Question: The Exercise is about filling Products names with their Stock capacity in file named 'fichierProduit' and filling the movement (Import and Export) of this products in file named 'fichierMouvment'. After filling these 2 files I create another file 'fichierdeResultat' so I can write in it the new Stock Capacity. After doing some math the function related to this is 'ResultatdeMouvement', when displaying the Result it only displays the first product.
I tried to copy the name into the record "Resultat" (R) and then write it into the 'fichierdeResultat' while displaying them in the function 'AfficheDeProduitApresMouvement' it seems displaying only the first product name in file 'fichierProduit'.

'''
#include <stdio.h>
#include <stdlib.h>
#include <ctype.h>
#include <string.h>
struct Produit{
char NomP[10] ;
int StockP;
};
struct Mouvement{
char MouveP[10];
int MouveAp;
int MouveV;
};
struct Resultat{
char NomPr[10];
int StockR;
};
//INSERTING NEW PRODUCTS LIST
void SaisirProduits(FILE* ficheierProduit){
struct Produit P;
ficheierProduit = fopen("C:/Users/Ayoub/Desktop/EX5/EX5/FProduit.dat","wb");
char rep;
do {
fseek(ficheierProduit, 0, SEEK_END);
printf("Saisir Nom de Produit: ");
scanf("%9s",&P.NomP);
printf("Saisir Capacite de Stock de Produit: ");
scanf("%i",&P.StockP);
fwrite (&P, sizeof(struct Produit), 1,ficheierProduit);
if(fwrite!=0){
printf("
\Produit Ajoute avec succees !
");
}
printf("Voulez Vouz Saisir un autre Produit (O,N): ");
scanf(" %c",&rep);
}while(toupper(rep)!='N');
fclose(ficheierProduit);
}
//INSERTING NEW MOVEMENT LIST
void SaisirMouvement(FILE* fichierMouvment){
struct Mouvement M;
fichierMouvment = fopen("C:/Users/Ayoub/Desktop/EX5/EX5/FMouvment.dat","wb");
char rep;
do {
fseek(fichierMouvment, 0, SEEK_END);
printf("Saisir Nom de Produit a Ajouter un mouvement: ");
scanf("%9s",&M.MouveP);
printf("Saisir Capacite d'approvisionnement: ");
scanf("%i",&M.MouveAp);
printf("Saisir Nombre Vendu de ce Produit: ");
scanf("%i",&M.MouveV);
fwrite (&M, sizeof(struct Mouvement), 1,fichierMouvment);
if(fwrite!=0){
printf("
\Mouvement Ajoute avec succees !
");
}
printf("Voulez Vouz Saisir un autre Mouvement (O,N): ");
scanf(" %c",&rep);
}while(toupper(rep)!='N');
fclose(fichierMouvment);
}
//Function to verify if the Products Exist or not
int VerifierProduitExistouNon(char NomdeProduit[10],FILE* ficheierProduit){
struct Produit P; ficheierProduit=fopen("C:/Users/Ayoub/Desktop/EX5/EX5/FProduit.dat","r+");
int found=0;
while(!feof(ficheierProduit)){
fread(&P,sizeof(P),1,ficheierProduit);
if(strcmp(P.NomP,NomdeProduit)==0){
found=1;
return found;
}else if(feof(ficheierProduit) && found==0)
return found;
}
fclose(ficheierProduit);
}
//Add New Products to the File
void AjouterNouveauProduit(FILE* fichierProduit){
struct Produit P;
fichierProduit=fopen("C:/Users/Ayoub/Desktop/EX5/EX5/FProduit.dat","ab+");
printf("Saisir Nom de Nouveau Produit: ");
scanf("%9s",&P.NomP);
if(VerifierProduitExistouNon(P.NomP,fichierProduit)!=0)
printf("
Produit deja Exist Merci de Verifier !
");
else{
printf("
Saisir Capcite de Stock de Produit: ");
scanf("%i",&P.StockP);
fwrite (&P, sizeof(struct Produit), 1,fichierProduit);
printf("
Saisir de nouveau Produit avec Success !
");
}
fclose(fichierProduit);
}
//INSERTING NEW MOUVEMENT
void AjouterNouveauMouvement(FILE* fichierMouvment,FILE* fichierProduit){
struct Mouvement M;
fichierMouvment = fopen("C:/Users/Ayoub/Desktop/EX5/EX5/FMouvment.dat","ab+");
printf("Saisir Nom de Produit a Verifier S'il exist: ");
scanf("%9s",&M.MouveP);
if(VerifierProduitExistouNon(M.MouveP,fichierProduit)!=0){
printf("
Produit Exist Ajout de Nouveau Mouvement.....
");
printf("
Saisir Capcite d'approvisionnement de Ce Produit: ");
scanf("%i",&M.MouveAp);
printf("
Saisir Capcite de Vente de Ce Produit: ");
scanf("%i",&M.MouveV);
fwrite (&M, sizeof(struct Mouvement), 1,fichierMouvment);
if(fwrite!=0){
printf("
Saisir de nouveau Produit avec Success !
");
}
}else{
printf("
Ce Produit N existe pas dans le Stock Merci de Verifier !
");
}
fclose(fichierMouvment);
}
//TRYING TO FILE THE RESULT FILE
void ResultatdeMouvement(FILE* ficheierProduit,FILE* fichierMouvment,FILE* fichierResultat){
struct Produit P;
struct Mouvement M;
struct Resultat R; ficheierProduit=fopen("C:/Users/Ayoub/Desktop/EX5/EX5/FProduit.dat","r+");
fichierMouvment=fopen("C:/Users/Ayoub/Desktop/EX5/EX5/FMouvment.dat","r+");
fichierResultat=fopen("C:/Users/Ayoub/Desktop/EX5/EX5/FResultat.dat","wb");
while(!feof(ficheierProduit)){
fread(&P,sizeof(P),1,ficheierProduit);
while(!feof(fichierMouvment)){
fread(&M,sizeof(M),1,fichierMouvment);
if(strcmp(P.NomP,M.MouveP)==0){
strcpy(R.NomPr,P.NomP);
R.StockR=P.StockP+(M.MouveAp-M.MouveV);
}
}
fwrite(&R,sizeof(R),1,fichierResultat);
}
fclose(ficheierProduit);
fclose(fichierMouvment);
fclose(fichierResultat);
}
void AfficheDeMouvement(FILE* fichierdeMouvement){
struct Mouvement M;
fichierdeMouvement=fopen("C:/Users/Ayoub/Desktop/EX5/EX5/FMouvment.dat","r+");
while(fread(&M,sizeof(M),1,fichierdeMouvement)){
printf("
Nom de Produit: %s | approvisionnement= %i | Vente= %i
",M.MouveP,M.MouveAp,M.MouveV);
}
fclose(fichierdeMouvement);
}
void AfficheDeProduitavantMouvement(FILE* fichierProduit){
struct Produit P;
fichierProduit=fopen("C:/Users/Ayoub/Desktop/EX5/EX5/FProduit.dat","r+");
while(fread(&P,sizeof(P),1,fichierProduit)){
printf("
Nom de Produit: %s | Stock Valable = %i
",P.NomP,P.StockP);
}
fclose(fichierProduit);
}
void AfficheDeProduitApresMouvement(FILE* fichierResultat){
struct Resultat R;
fichierResultat=fopen("C:/Users/Ayoub/Desktop/EX5/EX5/FResultat.dat","r+");
while(fread(&R,sizeof(R),1,fichierResultat)){
printf("
Nom de Produit: %s | Stock Valable Apres Mouvement: %i
",R.NomPr,R.StockR);
}
fclose(fichierResultat);
}
//Main
int main()
{ FILE* Produit;//file of the products
FILE* MouvementdeProduit;//file of the mouvment
FILE* ResultatdeMouvedeProduit;//file of the result
AfficheDeProduitavantMouvement(Produit);
AfficheDeMouvement(MouvementdeProduit); ResultatdeMouvement(Produit,MouvementdeProduit,ResultatdeMouvedeProduit);
AfficheDeProduitApresMouvement(ResultatdeMouvedeProduit);
}
'''
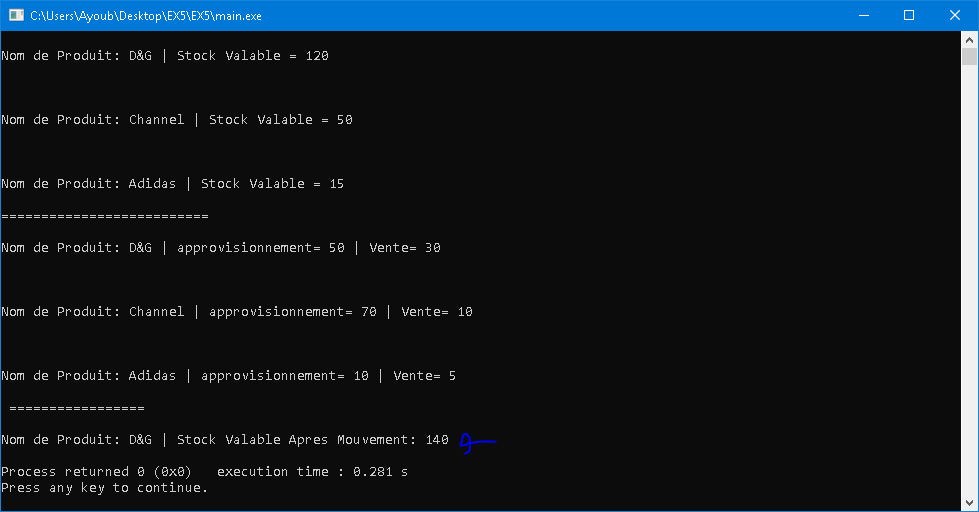
Answer: There are many problems with your code, some of which I addressed in the comments. I will/did not identify all problems. I will just point you to the problem you are asking about.
The problem is that you skip a lot of records in the input file, so before processing the next product you must rewind the input file:
'''
while(fread(&P,sizeof(P),1,ficheierProduit))
{
// You now have a product.
// Now collect its stock.
R.StockR= 0;
*R.NomPr= '';
while(fread(&M,sizeof(M),1,fichierMouvment))
{
if(strcmp(P.NomP,M.MouveP)==0){
strcpy(R.NomPr,P.NomP);
R.StockR=P.StockP+(M.MouveAp-M.MouveV);
}
}
if (*R.NomPr!='') fwrite(&R,sizeof(R),1,fichierResultat);
// You have now possibly skipped lots of products.
// So you must rewind the file.
fseek(fichierMouvment,0, SEEK_SET);
}
'''